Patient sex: M
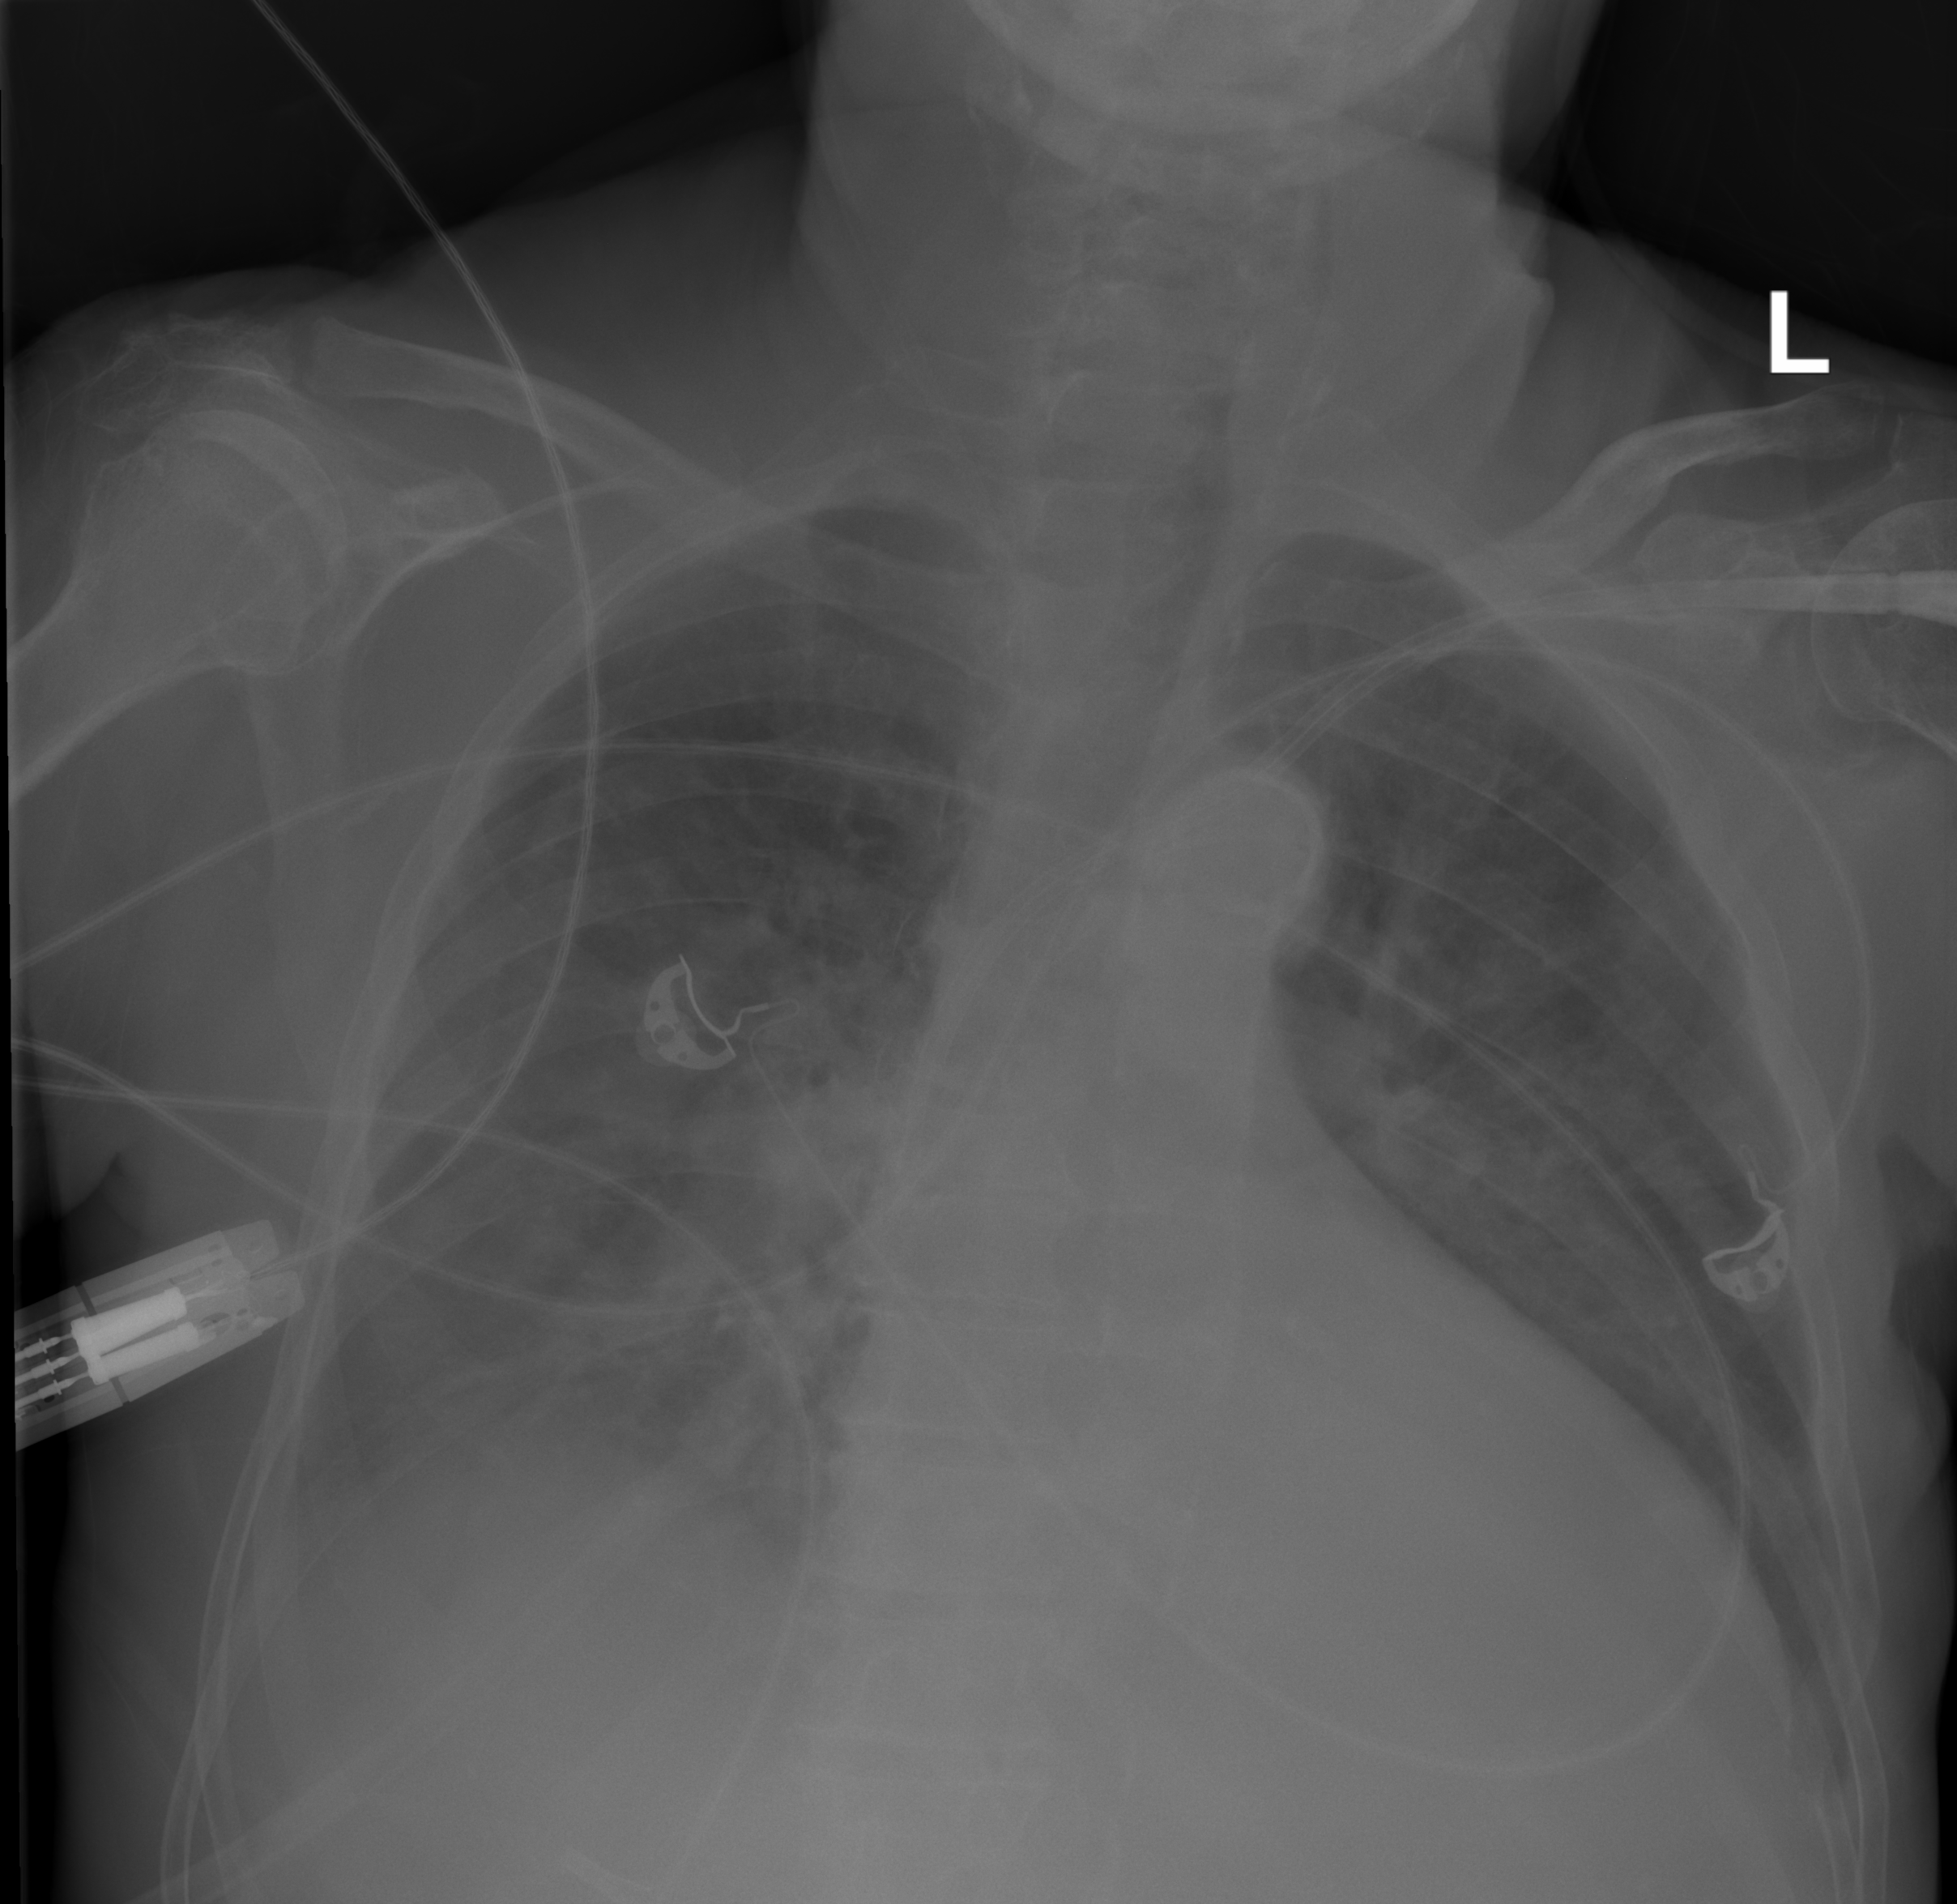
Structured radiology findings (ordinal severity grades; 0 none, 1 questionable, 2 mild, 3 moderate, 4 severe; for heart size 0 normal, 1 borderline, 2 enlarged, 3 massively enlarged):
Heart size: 2
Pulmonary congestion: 3
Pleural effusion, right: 3
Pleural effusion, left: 1
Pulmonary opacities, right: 2
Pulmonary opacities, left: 2
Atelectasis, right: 2
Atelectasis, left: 2